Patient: sex F, age 66
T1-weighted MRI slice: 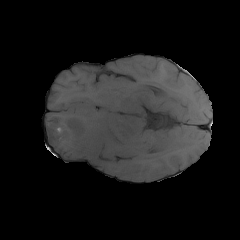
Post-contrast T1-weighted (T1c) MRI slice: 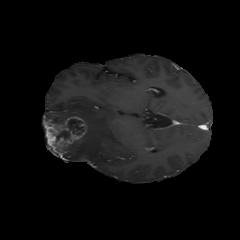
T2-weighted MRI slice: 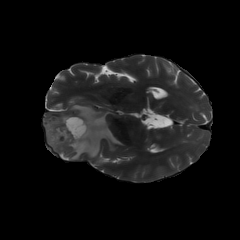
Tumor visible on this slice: yes
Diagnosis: Glioblastoma, IDH-wildtype
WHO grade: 4